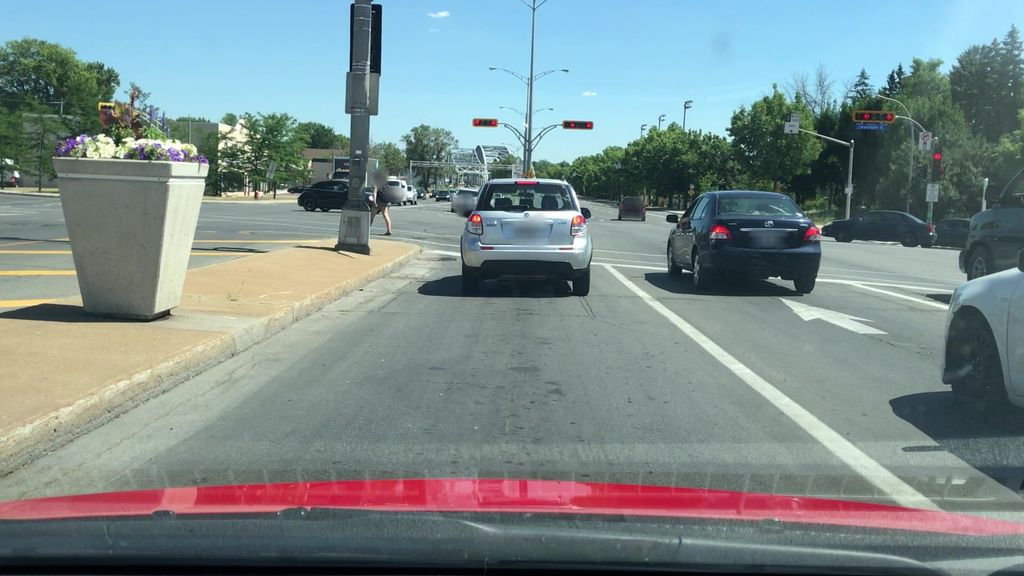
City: montreal